Question: I have a Entity Framework 5 Model First project, with the following tables:
'''
Extension
Id : Int32, PK
Number: String
User
Id: Int32, PK
Name: String
UserExtensionMap
UserId : Int32 (FK -> User.Id), PK
ExtensionId : Int32 (FK -> Extension.Id), PK
'''
When setting the above tables and associations to UserExtensionMap I get the error that UserId and ExtensionId are not mapped.
So I right click on UserExtensionMap table and select table mapping and get the following screen

I can set the maps for 'Users.Id to UserExtensionUser.Id' and 'Extensions.Id to UserExtension.ExtensionId' but there is nothing to map the Extensions.Number and User.Username to - I am confused!
I get with the error when trying to compile:
'Error 3024: Problem in mapping fragments starting at line 119:Must specify mapping for all key properties (UserExtensionMaps.ExtensionId, UserExtensionMaps.UserId) of the EntitySet UserExtensionMaps.'
When i delete these above maps for UserExtensionMap i get the error:
'Error 3027: No mapping specified for the following EntitySet/AssociationSet - UserExtensionMaps.'
My model XML file is below:
'''
<?xml version="1.0" encoding="utf-8"?>
<edmx:Edmx Version="3.0" xmlns:edmx="http://schemas.microsoft.com/ado/2009/11/edmx">
<!-- EF Runtime content -->
<edmx:Runtime>
<!-- SSDL content -->
<edmx:StorageModels>
<Schema Namespace="Server.Store" Alias="Self" Provider="System.Data.SqlServerCe.4.0" ProviderManifestToken="4.0" xmlns:store="http://schemas.microsoft.com/ado/2007/12/edm/EntityStoreSchemaGenerator" xmlns="http://schemas.microsoft.com/ado/2009/11/edm/ssdl">
<EntityContainer Name="ServerStoreContainer">
<EntitySet Name="Users" EntityType="Server.Store.Users" store:Type="Tables" Schema="dbo" />
<EntitySet Name="Extensions" EntityType="Server.Store.Extensions" store:Type="Tables" Schema="dbo" />
</EntityContainer>
<EntityType Name="Users">
<Key>
<PropertyRef Name="Id" />
</Key>
<Property Name="Id" Type="int" StoreGeneratedPattern="Identity" Nullable="false" />
<Property Name="Username" Type="nvarchar" Nullable="false" />
</EntityType>
<EntityType Name="Extensions">
<Key>
<PropertyRef Name="Id" />
</Key>
<Property Name="Id" Type="int" StoreGeneratedPattern="Identity" Nullable="false" />
<Property Name="Number" Type="nvarchar" Nullable="false" />
</EntityType>
</Schema></edmx:StorageModels>
<!-- CSDL content -->
<edmx:ConceptualModels>
<Schema Namespace="Server" Alias="Self" p1:UseStrongSpatialTypes="false" xmlns:annotation="http://schemas.microsoft.com/ado/2009/02/edm/annotation" xmlns:p1="http://schemas.microsoft.com/ado/2009/02/edm/annotation" xmlns="http://schemas.microsoft.com/ado/2009/11/edm">
<EntityContainer Name="ServerEntities" p1:LazyLoadingEnabled="true" >
<EntitySet Name="Users" EntityType="Server.User" />
<EntitySet Name="Extensions" EntityType="Server.Extension" />
<EntitySet Name="UserExtensionMaps" EntityType="Server.UserExtensionMap" />
<AssociationSet Name="ExtensionUserExtensionMap" Association="Server.ExtensionUserExtensionMap">
<End Role="Extension" EntitySet="Extensions" />
<End Role="UserExtensionMap" EntitySet="UserExtensionMaps" />
</AssociationSet>
<AssociationSet Name="UserUserExtensionMap" Association="Server.UserUserExtensionMap">
<End Role="User" EntitySet="Users" />
<End Role="UserExtensionMap" EntitySet="UserExtensionMaps" />
</AssociationSet>
</EntityContainer>
<EntityType Name="User">
<Key>
<PropertyRef Name="Id" />
</Key>
<Property Type="Int32" Name="Id" Nullable="false" annotation:StoreGeneratedPattern="Identity" />
<Property Type="String" Name="Username" Nullable="false" />
<NavigationProperty Name="UserExtensionMaps" Relationship="Server.UserUserExtensionMap" FromRole="User" ToRole="UserExtensionMap" />
</EntityType>
<EntityType Name="Extension">
<Key>
<PropertyRef Name="Id" />
</Key>
<Property Type="Int32" Name="Id" Nullable="false" annotation:StoreGeneratedPattern="Identity" />
<Property Type="String" Name="Number" Nullable="false" />
<NavigationProperty Name="UserExtensionMaps" Relationship="Server.ExtensionUserExtensionMap" FromRole="Extension" ToRole="UserExtensionMap" />
</EntityType>
<EntityType Name="UserExtensionMap" >
<Key>
<PropertyRef Name="ExtensionId" />
<PropertyRef Name="UserId" />
</Key>
<NavigationProperty Name="Extension" Relationship="Server.ExtensionUserExtensionMap" FromRole="UserExtensionMap" ToRole="Extension" />
<Property Type="Int32" Name="ExtensionId" Nullable="false" />
<NavigationProperty Name="User" Relationship="Server.UserUserExtensionMap" FromRole="UserExtensionMap" ToRole="User" />
<Property Type="Int32" Name="UserId" Nullable="false" />
</EntityType>
<Association Name="ExtensionUserExtensionMap">
<End Type="Server.Extension" Role="Extension" Multiplicity="1" />
<End Type="Server.UserExtensionMap" Role="UserExtensionMap" Multiplicity="*" />
<ReferentialConstraint>
<Principal Role="Extension">
<PropertyRef Name="Id" />
</Principal>
<Dependent Role="UserExtensionMap">
<PropertyRef Name="ExtensionId" />
</Dependent>
</ReferentialConstraint>
</Association>
<Association Name="UserUserExtensionMap">
<End Type="Server.User" Role="User" Multiplicity="1" />
<End Type="Server.UserExtensionMap" Role="UserExtensionMap" Multiplicity="*" />
<ReferentialConstraint>
<Principal Role="User">
<PropertyRef Name="Id" />
</Principal>
<Dependent Role="UserExtensionMap">
<PropertyRef Name="UserId" />
</Dependent>
</ReferentialConstraint>
</Association>
</Schema>
</edmx:ConceptualModels>
<!-- C-S mapping content -->
<edmx:Mappings>
<Mapping Space="C-S" xmlns="http://schemas.microsoft.com/ado/2009/11/mapping/cs">
<EntityContainerMapping StorageEntityContainer="ServerStoreContainer" CdmEntityContainer="ServerEntities">
<EntitySetMapping Name="Users">
<EntityTypeMapping TypeName="IsTypeOf(Server.User)">
<MappingFragment StoreEntitySet="Users">
<ScalarProperty Name="Id" ColumnName="Id" />
<ScalarProperty Name="Username" ColumnName="Username" />
</MappingFragment>
</EntityTypeMapping>
</EntitySetMapping>
<EntitySetMapping Name="Extensions">
<EntityTypeMapping TypeName="IsTypeOf(Server.Extension)">
<MappingFragment StoreEntitySet="Extensions">
<ScalarProperty Name="Id" ColumnName="Id" />
<ScalarProperty Name="Number" ColumnName="Number" />
</MappingFragment>
</EntityTypeMapping>
</EntitySetMapping>
</EntityContainerMapping>
</Mapping></edmx:Mappings>
</edmx:Runtime>
<!-- EF Designer content (DO NOT EDIT MANUALLY BELOW HERE) -->
<Designer xmlns="http://schemas.microsoft.com/ado/2009/11/edmx">
<Connection>
<DesignerInfoPropertySet>
<DesignerProperty Name="MetadataArtifactProcessing" Value="EmbedInOutputAssembly" />
</DesignerInfoPropertySet>
</Connection>
<Options>
<DesignerInfoPropertySet>
<DesignerProperty Name="ValidateOnBuild" Value="true" />
<DesignerProperty Name="EnablePluralization" Value="True" />
<DesignerProperty Name="IncludeForeignKeysInModel" Value="True" />
<DesignerProperty Name="CodeGenerationStrategy" Value="None" />
</DesignerInfoPropertySet>
</Options>
<!-- Diagram content (shape and connector positions) -->
<Diagrams></Diagrams>
</Designer>
</edmx:Edmx>
'''
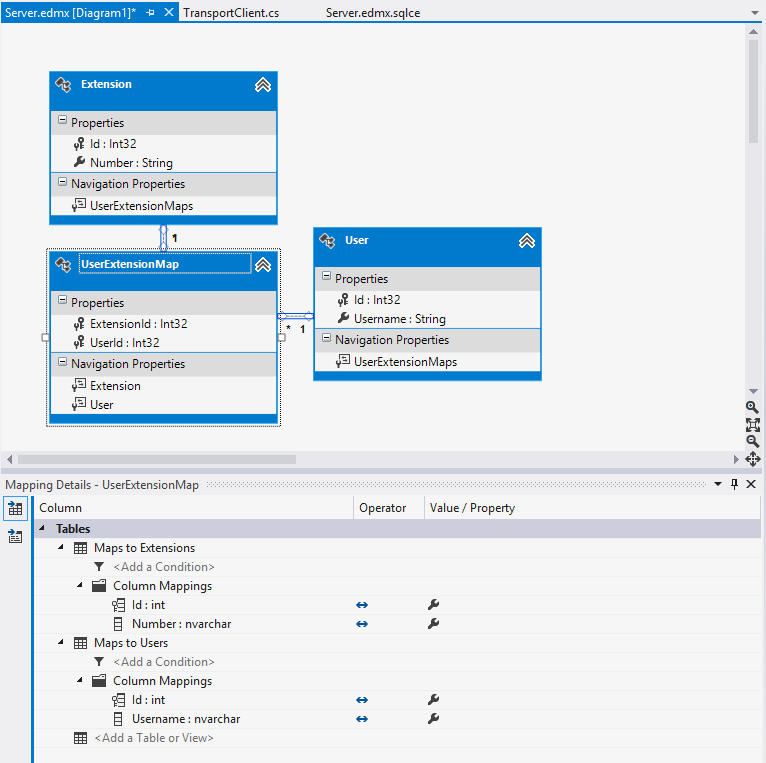
Answer: I could not see the table mapping fields until I generated the database code 'right click model -> Generate Database from model', after doing this the mappings were OK.
Not sure if this is a bug or not, but it is repeatable and does fix the issue.